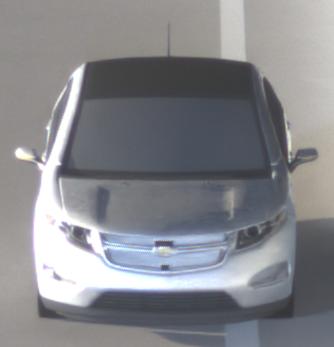
Make: Chevrolet
Model: Volt
Detailed model: Volt
Model produced from: 2011/11
Model produced until: 2014/08
Doors: 5
Color: white
Road condition: dry road
Daytime: night
Contrast: high contrast